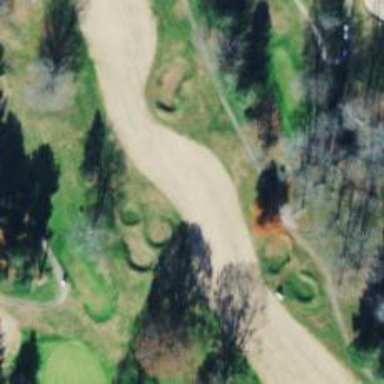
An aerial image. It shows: View of golf hole.